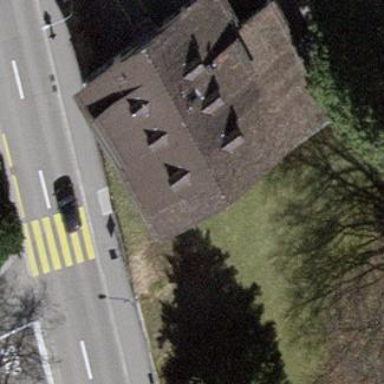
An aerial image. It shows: Gabled roof university building.